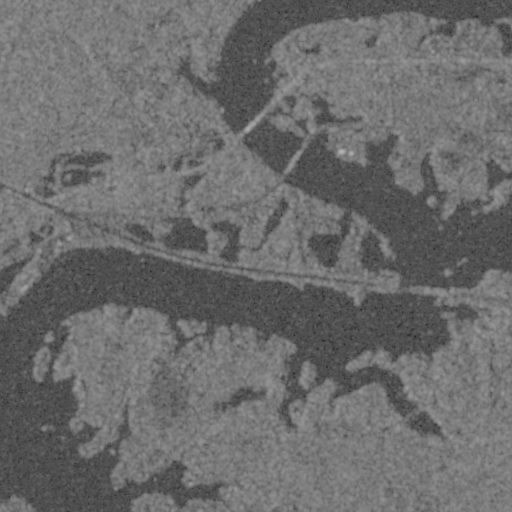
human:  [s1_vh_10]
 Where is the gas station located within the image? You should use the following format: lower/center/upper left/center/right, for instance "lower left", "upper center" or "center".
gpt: The gas station is located in the center left of the image.
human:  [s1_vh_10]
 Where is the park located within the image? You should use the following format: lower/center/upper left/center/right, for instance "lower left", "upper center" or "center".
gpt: The park is located in the upper center of the image.
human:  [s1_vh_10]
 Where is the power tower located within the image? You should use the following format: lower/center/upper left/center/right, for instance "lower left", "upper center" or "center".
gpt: The power tower is located in the lower left of the image.
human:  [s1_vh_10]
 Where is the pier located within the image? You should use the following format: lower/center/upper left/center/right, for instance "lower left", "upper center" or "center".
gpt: The pier is located in the center right of the image.
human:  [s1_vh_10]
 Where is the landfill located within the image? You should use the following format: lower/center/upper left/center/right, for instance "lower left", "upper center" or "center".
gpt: There is no landfill in the image.

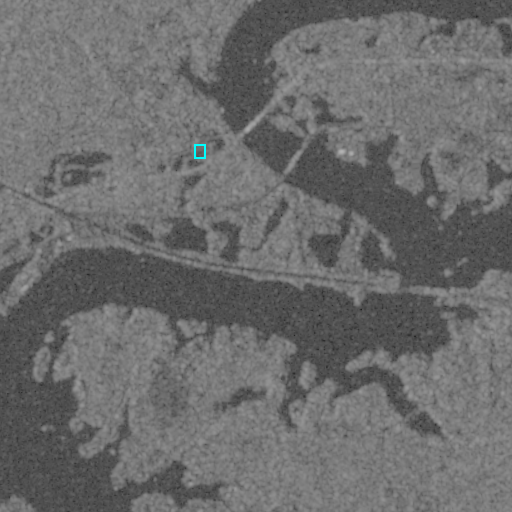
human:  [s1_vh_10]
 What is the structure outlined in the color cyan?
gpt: The structure outlined in cyan is a park.
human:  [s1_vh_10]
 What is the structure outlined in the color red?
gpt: There is no red outline.